Question: I've got 2 arrays:
'array1' contains objects of type 'object1'. 'object1' has a property 'id'.
'array2' contains objects of type 'object2'. 'object2' has a property 'object1Id'.
I know, that 'array2' contains objects with ids which always are in 'array1', but 'array1' can have more (or equal) objects.
To show it:

So to simplify: 'array1' has all objects, 'array2' has new objects. How to get an array with old objects..? I'm trying to do it with predicate, but it feels odd to do a loop and insert each 'object1Id' to the predicate. Is there any other option? How to do it properly?
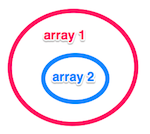
Answer: You can use a predicate, and you don't need a loop if you use KVC.
Get the array of ids that should be excluded:
'''
NSArray *excludeIds = [array2 valueForKey@"object1Id"];
'''
Create the predicate:
'''
NSPredicate *filterPredicate = [NSPredicate predicateWithFormat:@"NOT (id IN %@)", excludeIds];
'''
Then filter:
'''
NSArray *oldObjects = [array1 filteredArrayUsingPredicate:filterPredicate];
'''